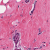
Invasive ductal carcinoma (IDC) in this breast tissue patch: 0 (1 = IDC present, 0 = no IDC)